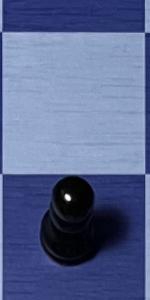
Label: Pawn_Black